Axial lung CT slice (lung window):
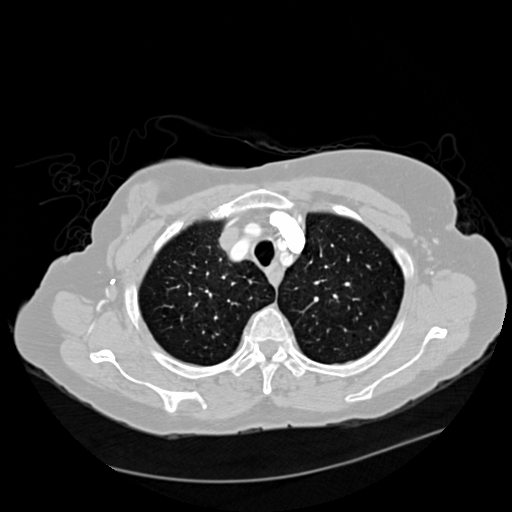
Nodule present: no